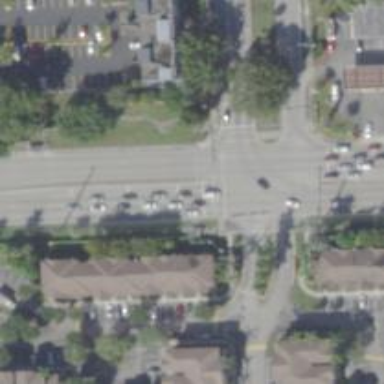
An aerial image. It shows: Crossing with marked lines on the road.